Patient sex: M
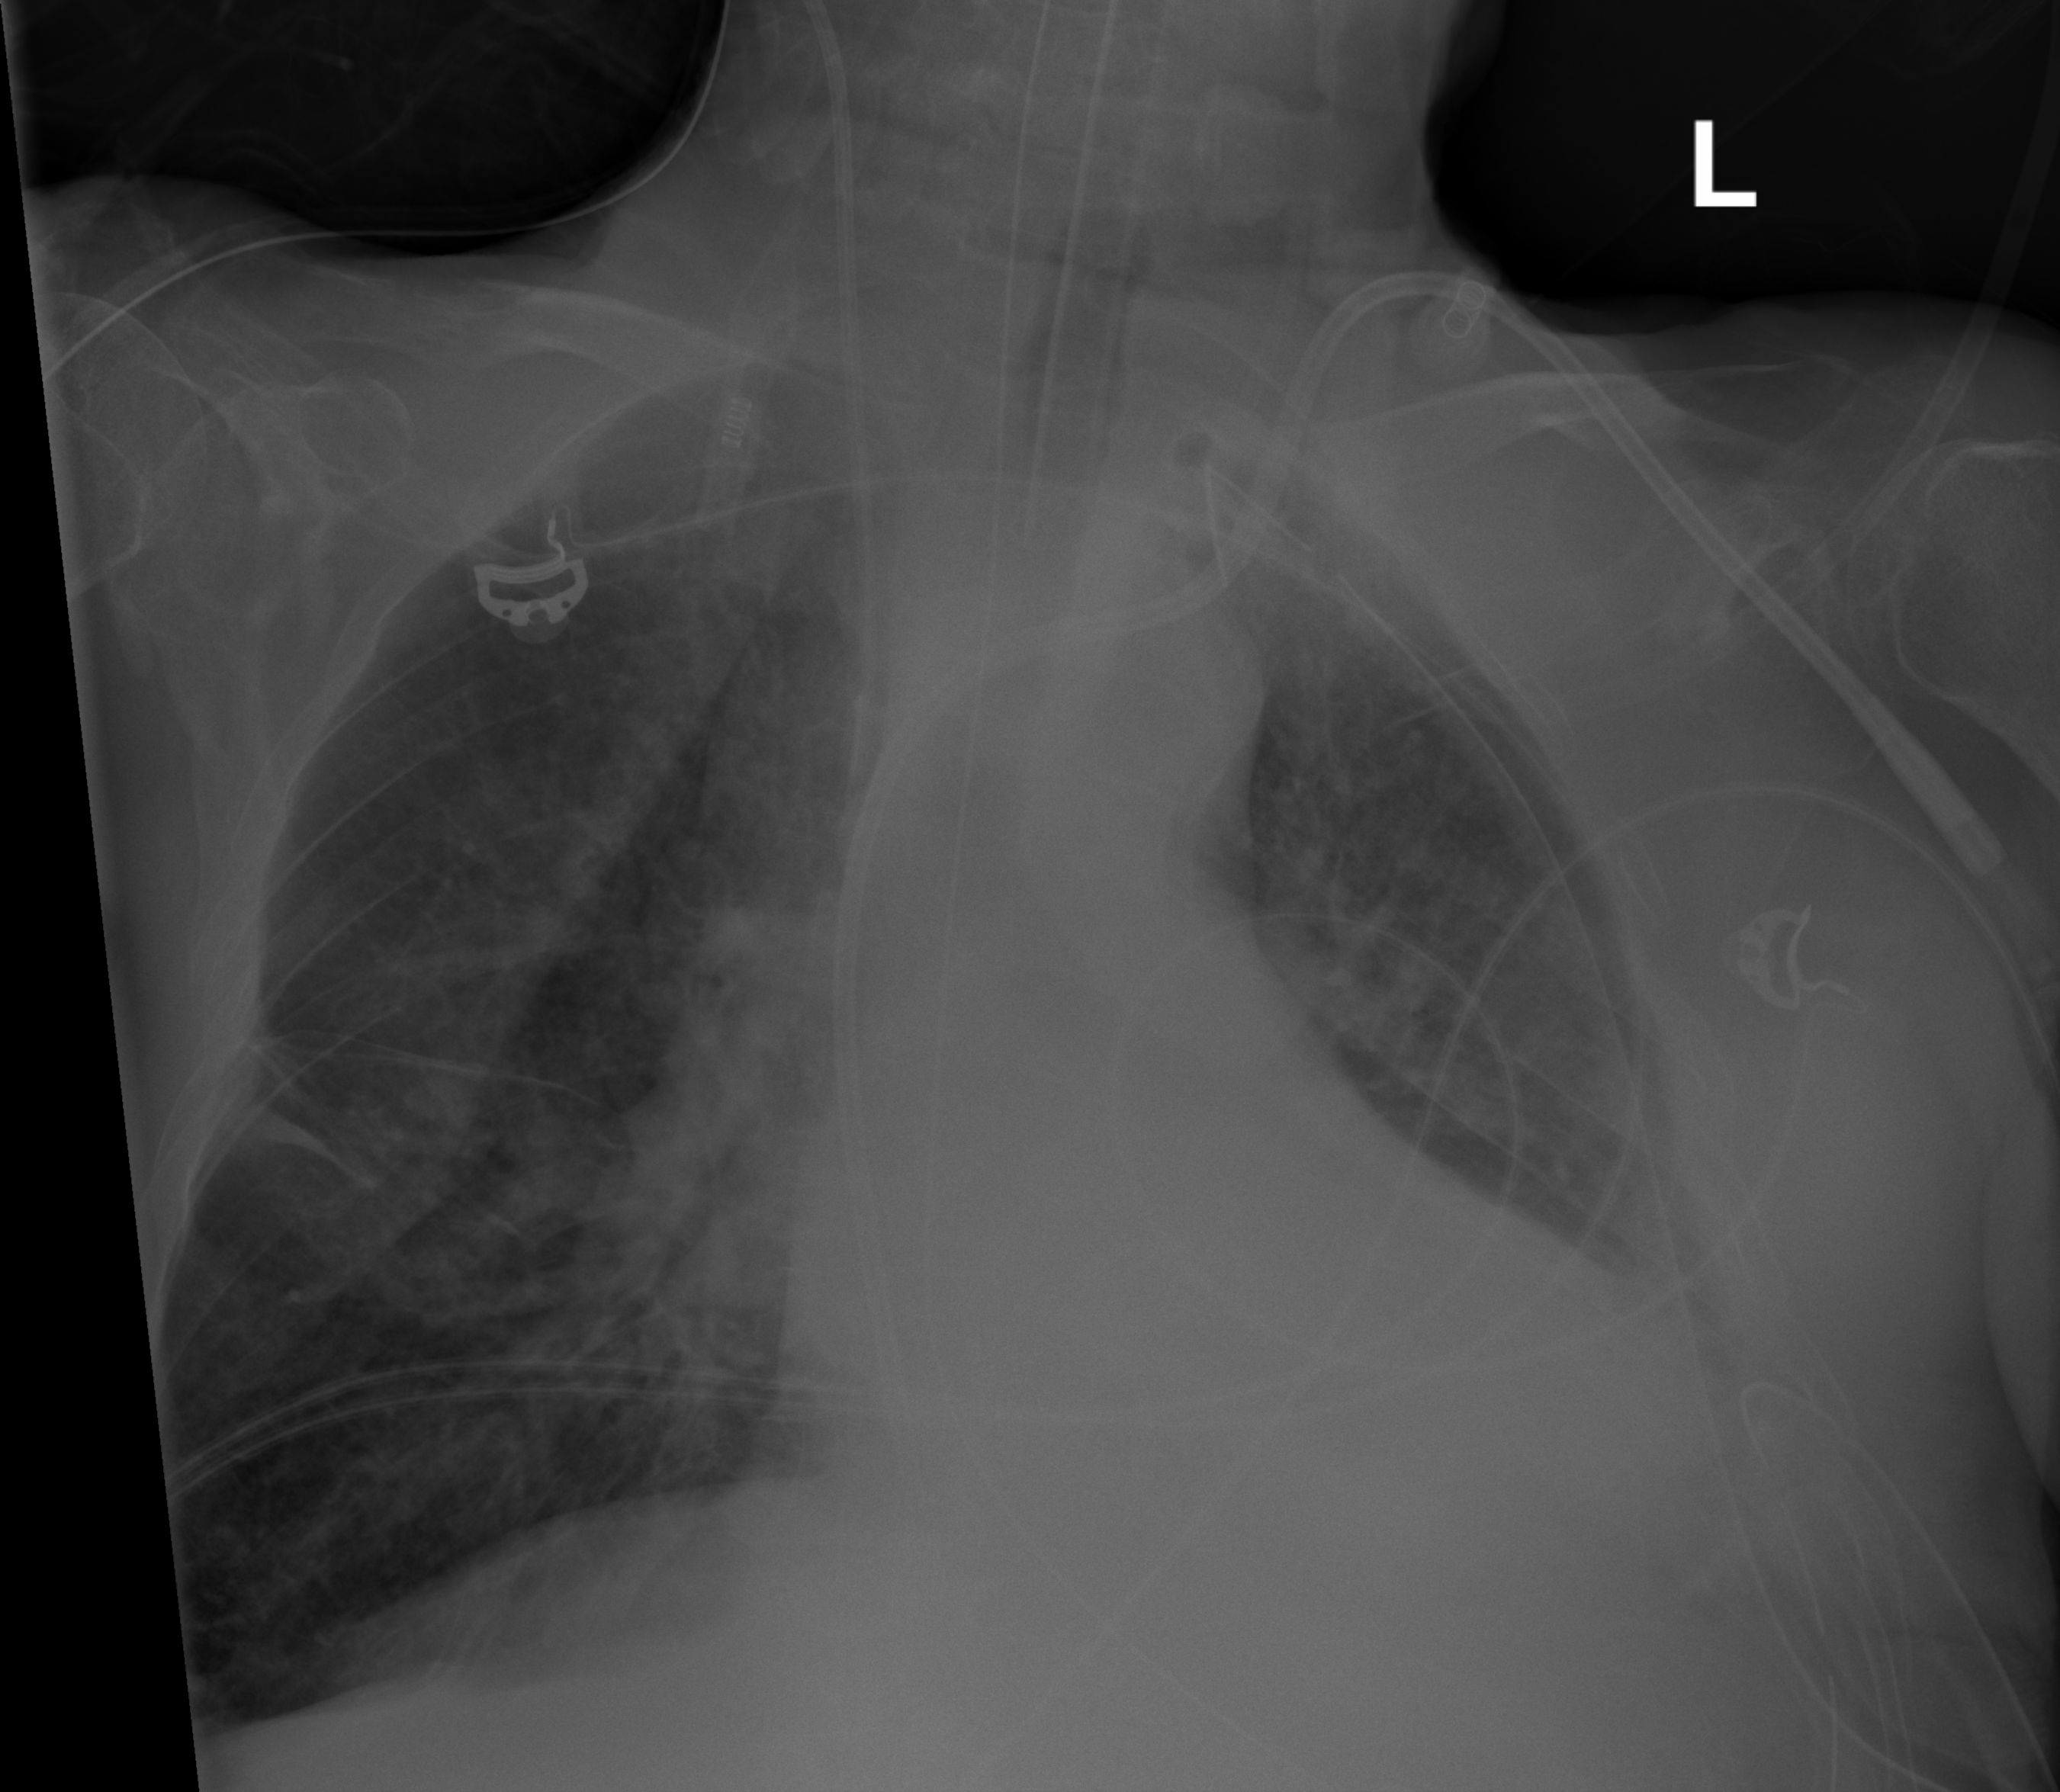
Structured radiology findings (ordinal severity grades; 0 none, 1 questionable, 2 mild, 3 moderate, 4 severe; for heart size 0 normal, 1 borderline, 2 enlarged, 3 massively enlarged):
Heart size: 2
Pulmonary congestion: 2
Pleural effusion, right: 0
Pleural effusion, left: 2
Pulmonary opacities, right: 2
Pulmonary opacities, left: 2
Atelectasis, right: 2
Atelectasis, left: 2